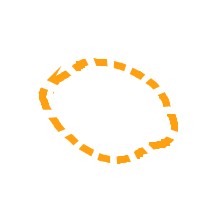
Shape: circle